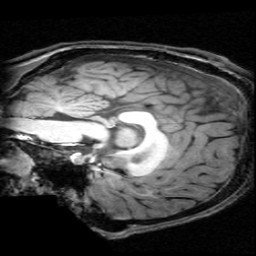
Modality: T1w
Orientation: sagittal
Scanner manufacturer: ge
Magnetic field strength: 3 T
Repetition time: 0.01222 s
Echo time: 0.005176 s